Question: Tried and searched a lot. Button added as subview is away from view when the frame of superview is small. I dont want it to be appear when frame is small.
'''
UIView *vw = [[UIView alloc] initWithFrame:CGRectMake(20 , 100, 200, 30)];
UIButton *btn = [UIButton buttonWithType:UIButtonTypeSystem];
[btn setTitle:@"OK" forState:UIControlStateNormal];
[btn setFrame:CGRectMake(20 , 100, 30, 20)];
[vw sendSubviewToBack:btn];
[vw addSubview:btn];
[vw setBackgroundColor:[UIColor redColor]];
[self.view addSubview:vw];
'''
this is my code. It look like this

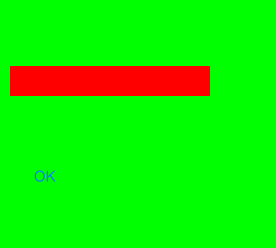
Answer: You did wrong. Before adding btn to view, you've called 'sendSubviewToBack:'. Just rewrite as below.
'''
[vw addSubview:btn];//First
[self.view addSubview:vw];//second
[vw sendSubviewToBack:btn];//Third
'''
You don't want to appear if it's lie outside superview, use this. 'vw.clipsToBounds = YES'